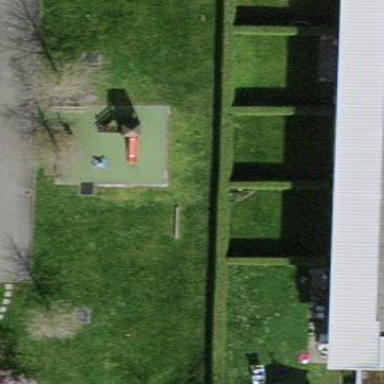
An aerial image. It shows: Garden surrounded by fence.